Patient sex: M
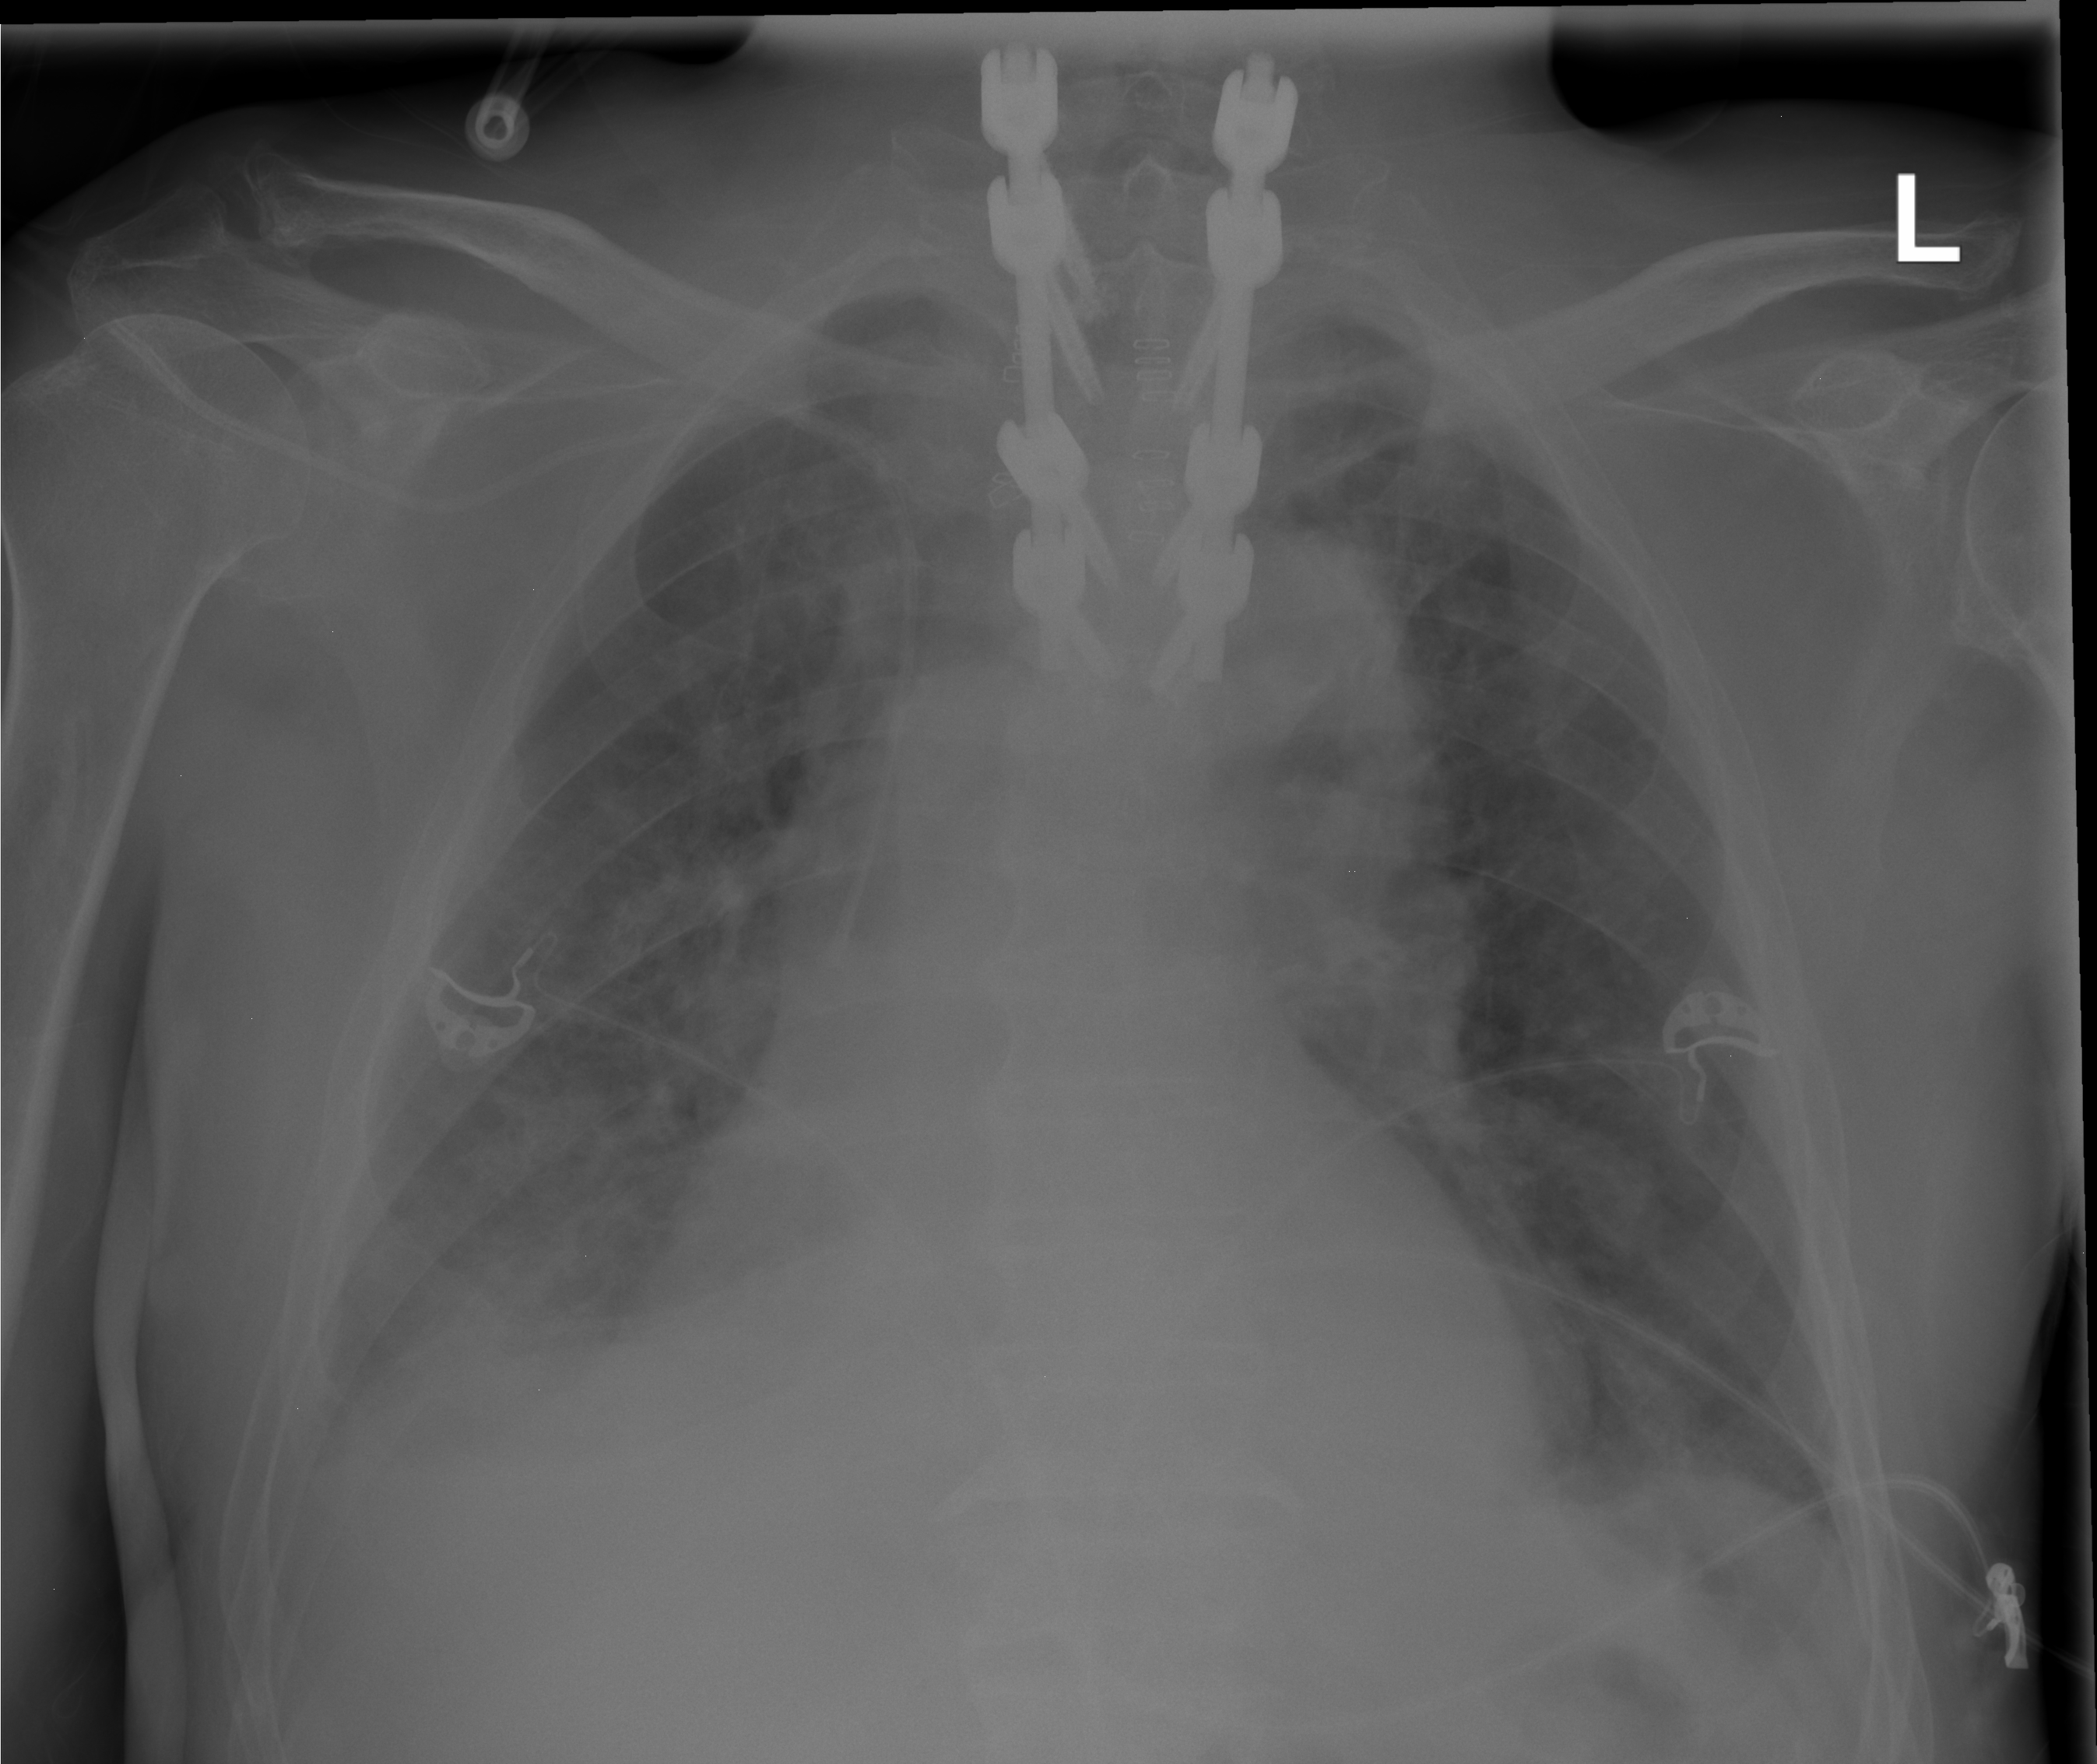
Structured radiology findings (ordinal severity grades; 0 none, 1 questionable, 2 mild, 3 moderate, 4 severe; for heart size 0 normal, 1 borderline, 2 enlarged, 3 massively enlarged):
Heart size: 0
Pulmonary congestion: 2
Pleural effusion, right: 2
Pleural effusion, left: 0
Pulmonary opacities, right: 3
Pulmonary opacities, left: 0
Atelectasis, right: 2
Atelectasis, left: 0